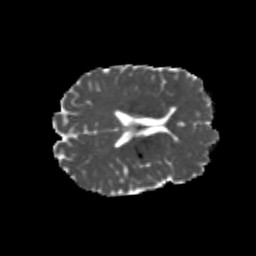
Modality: MD
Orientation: axial
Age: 20
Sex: male
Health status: healthy
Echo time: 0.074 s